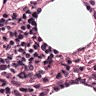
Metastatic tissue present: no